Question: how could I create this menu for my iphone app?

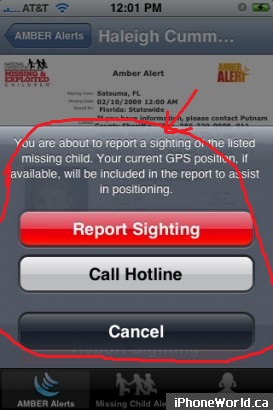
Answer: UIActionSheet. Look up the documentation